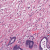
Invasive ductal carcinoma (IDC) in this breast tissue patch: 1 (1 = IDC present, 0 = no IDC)